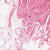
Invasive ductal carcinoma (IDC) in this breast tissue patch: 0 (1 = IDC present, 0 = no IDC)